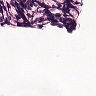
Metastatic tissue present: no